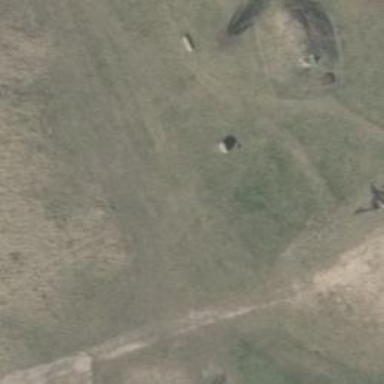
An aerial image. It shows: Historical memorial in the form of stele.